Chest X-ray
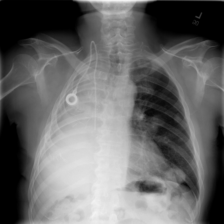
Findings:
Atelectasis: negative
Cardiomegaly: negative
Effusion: negative
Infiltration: negative
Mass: positive
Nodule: negative
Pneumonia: negative
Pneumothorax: negative
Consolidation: negative
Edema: negative
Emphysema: negative
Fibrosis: negative
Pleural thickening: negative
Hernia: negative